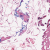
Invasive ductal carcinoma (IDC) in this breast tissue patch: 0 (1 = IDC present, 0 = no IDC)